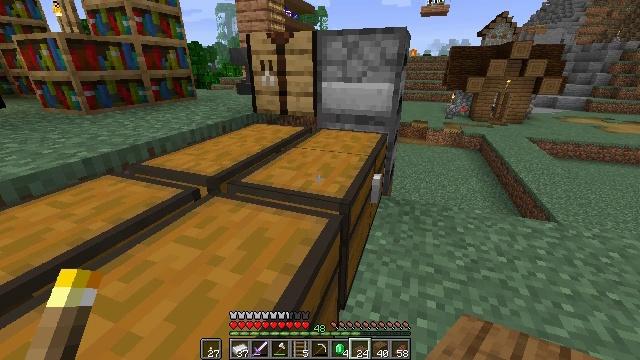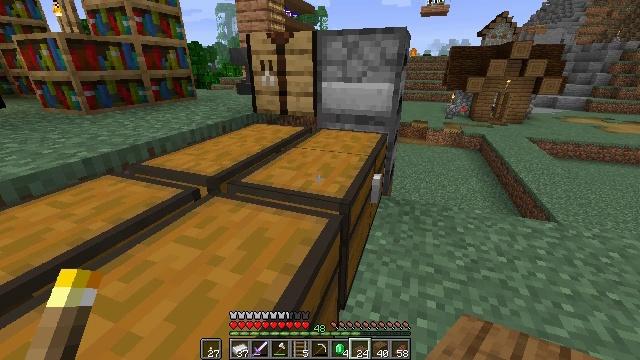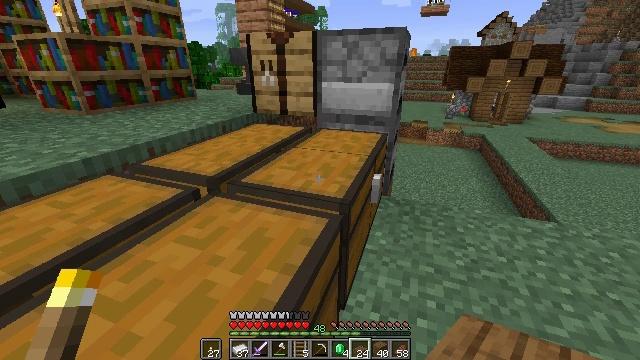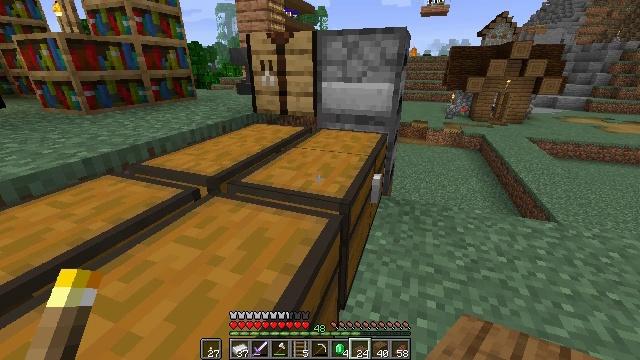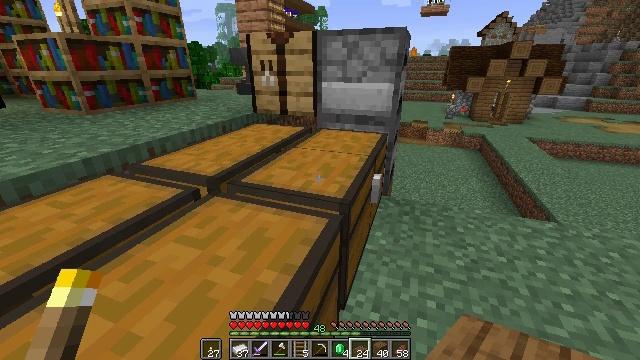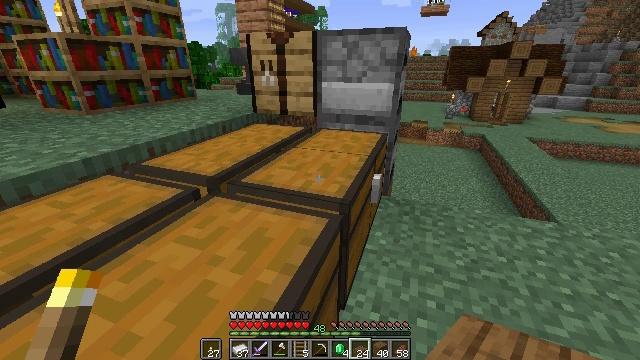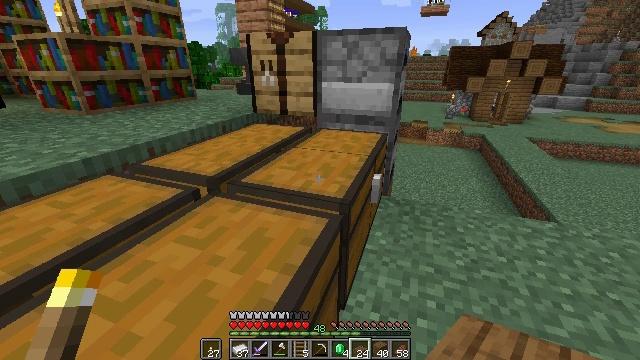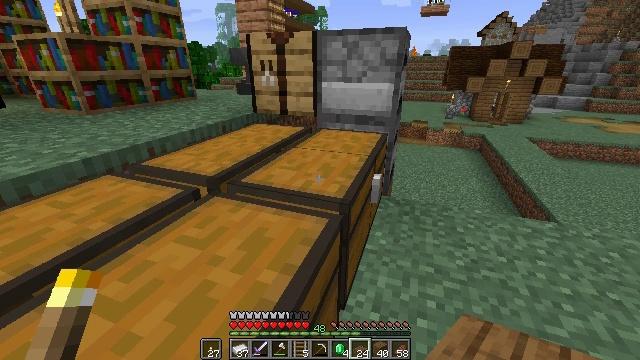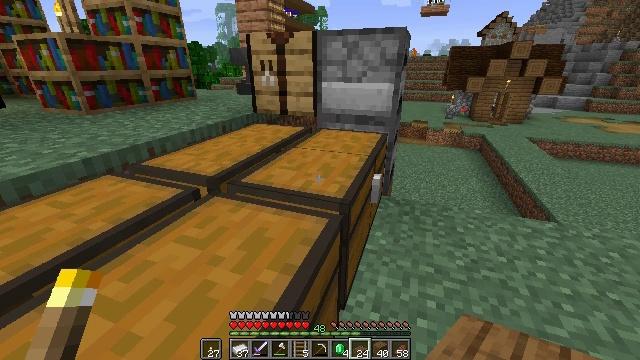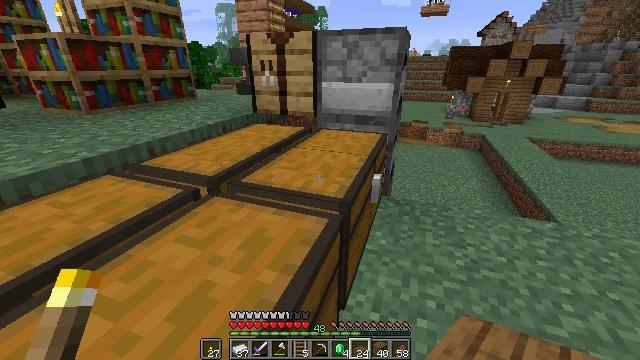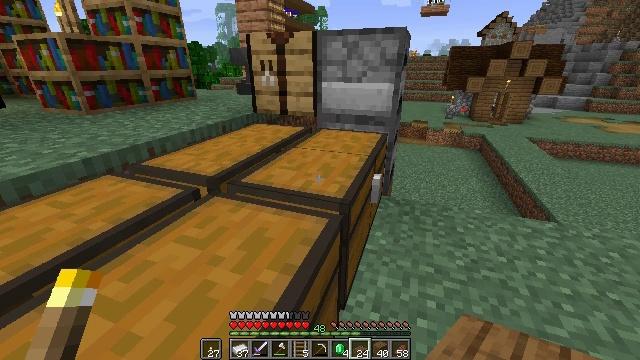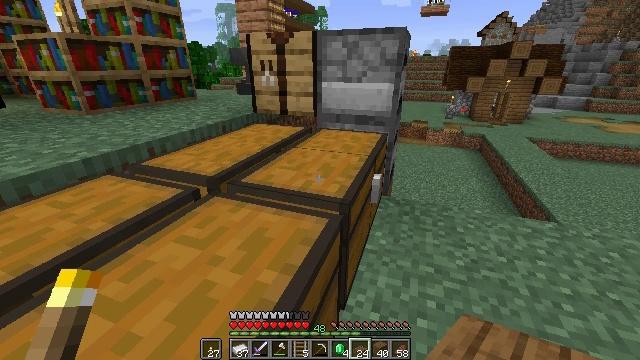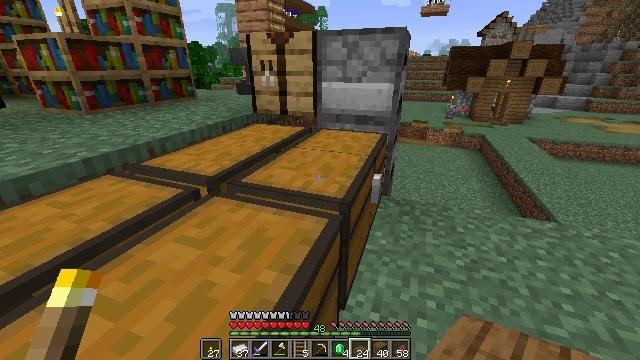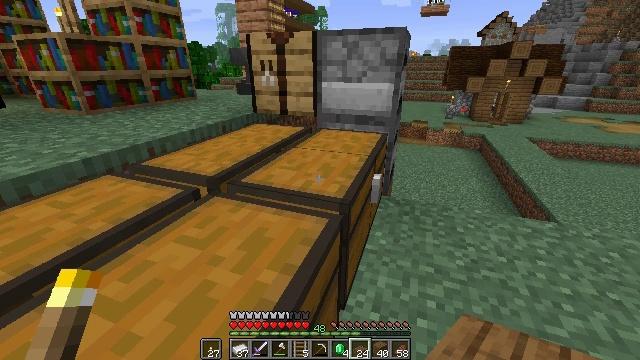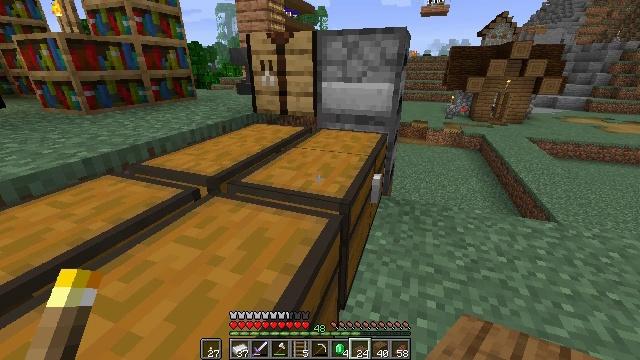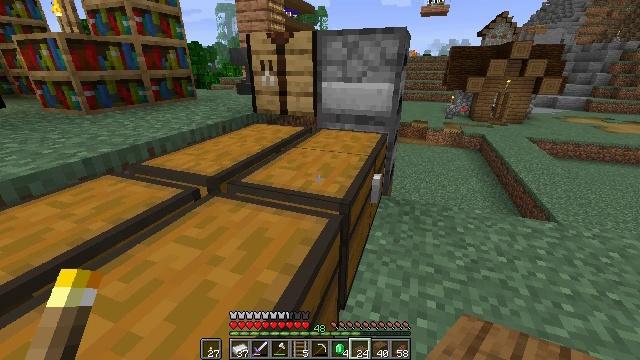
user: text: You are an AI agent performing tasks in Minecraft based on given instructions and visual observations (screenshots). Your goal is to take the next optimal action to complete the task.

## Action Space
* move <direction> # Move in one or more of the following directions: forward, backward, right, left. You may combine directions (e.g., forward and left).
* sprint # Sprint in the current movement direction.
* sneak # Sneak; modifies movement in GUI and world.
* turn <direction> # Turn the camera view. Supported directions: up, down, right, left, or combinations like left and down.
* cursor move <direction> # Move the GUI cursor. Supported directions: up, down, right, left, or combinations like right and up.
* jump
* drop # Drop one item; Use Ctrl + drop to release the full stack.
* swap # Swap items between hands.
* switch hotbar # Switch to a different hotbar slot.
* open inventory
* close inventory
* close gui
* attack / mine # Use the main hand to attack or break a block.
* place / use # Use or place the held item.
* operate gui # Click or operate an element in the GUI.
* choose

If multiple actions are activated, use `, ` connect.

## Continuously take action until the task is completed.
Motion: motion action
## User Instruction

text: Remove a spruce slab from the inventory.
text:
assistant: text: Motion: no_op
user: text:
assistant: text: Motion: no_op
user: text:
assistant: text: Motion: no_op
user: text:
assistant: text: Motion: no_op
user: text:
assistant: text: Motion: no_op
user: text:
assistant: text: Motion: no_op
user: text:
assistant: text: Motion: no_op
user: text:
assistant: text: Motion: no_op
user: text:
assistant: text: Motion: no_op
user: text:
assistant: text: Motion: no_op
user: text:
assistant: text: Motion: no_op
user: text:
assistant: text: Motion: no_op
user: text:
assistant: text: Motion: no_op
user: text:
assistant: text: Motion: no_op
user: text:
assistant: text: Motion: no_op
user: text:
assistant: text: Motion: no_op
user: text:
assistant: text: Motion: no_op
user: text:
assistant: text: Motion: no_op
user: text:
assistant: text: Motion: no_op
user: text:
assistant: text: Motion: no_op
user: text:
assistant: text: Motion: no_op
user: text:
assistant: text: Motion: no_op
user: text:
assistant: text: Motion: no_op
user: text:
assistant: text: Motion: no_op
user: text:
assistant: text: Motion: no_op
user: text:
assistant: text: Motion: no_op
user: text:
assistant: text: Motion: no_op
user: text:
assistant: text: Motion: no_op
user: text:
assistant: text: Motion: no_op
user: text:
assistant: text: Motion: no_op